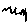
Label: zigzag